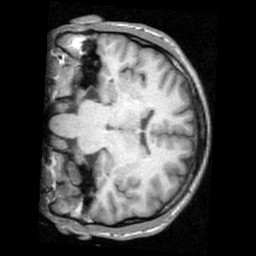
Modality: T1w
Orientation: coronal
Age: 24